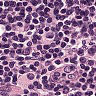
Metastatic tissue present: yes